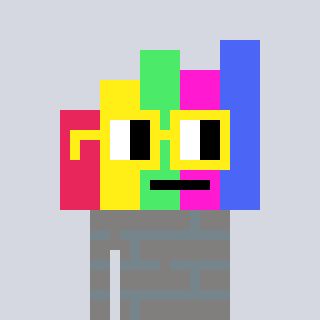
a pixel art character with square yellow glasses, a bar chart-shaped head and a bluegrey-colored body on a cool background